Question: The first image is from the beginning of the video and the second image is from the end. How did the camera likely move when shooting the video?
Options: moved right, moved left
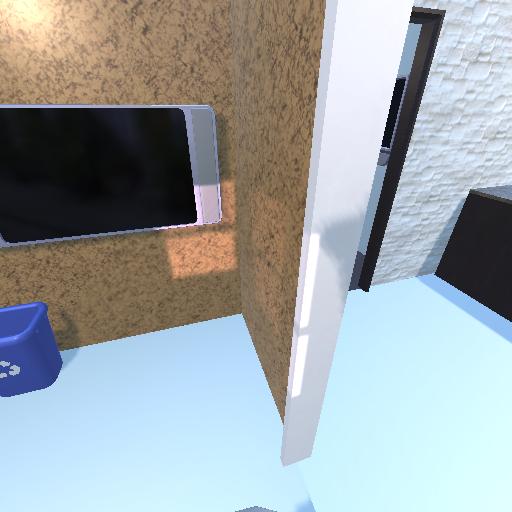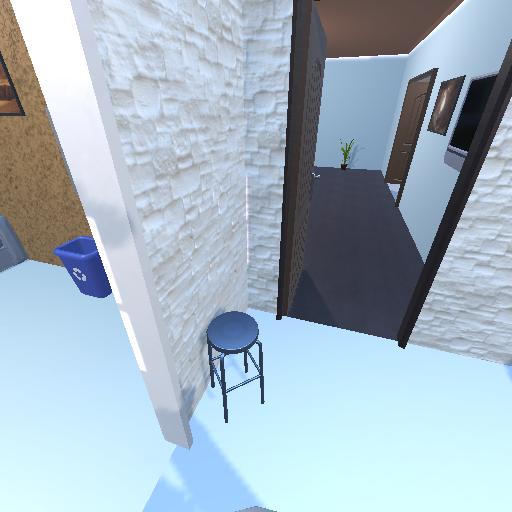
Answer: moved right